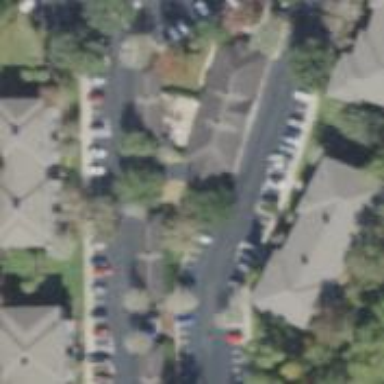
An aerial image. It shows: Living street.